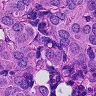
Metastatic tissue present: yes